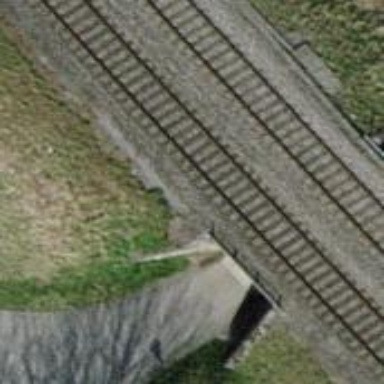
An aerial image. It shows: Single-track railway bridge with electrified contact line.